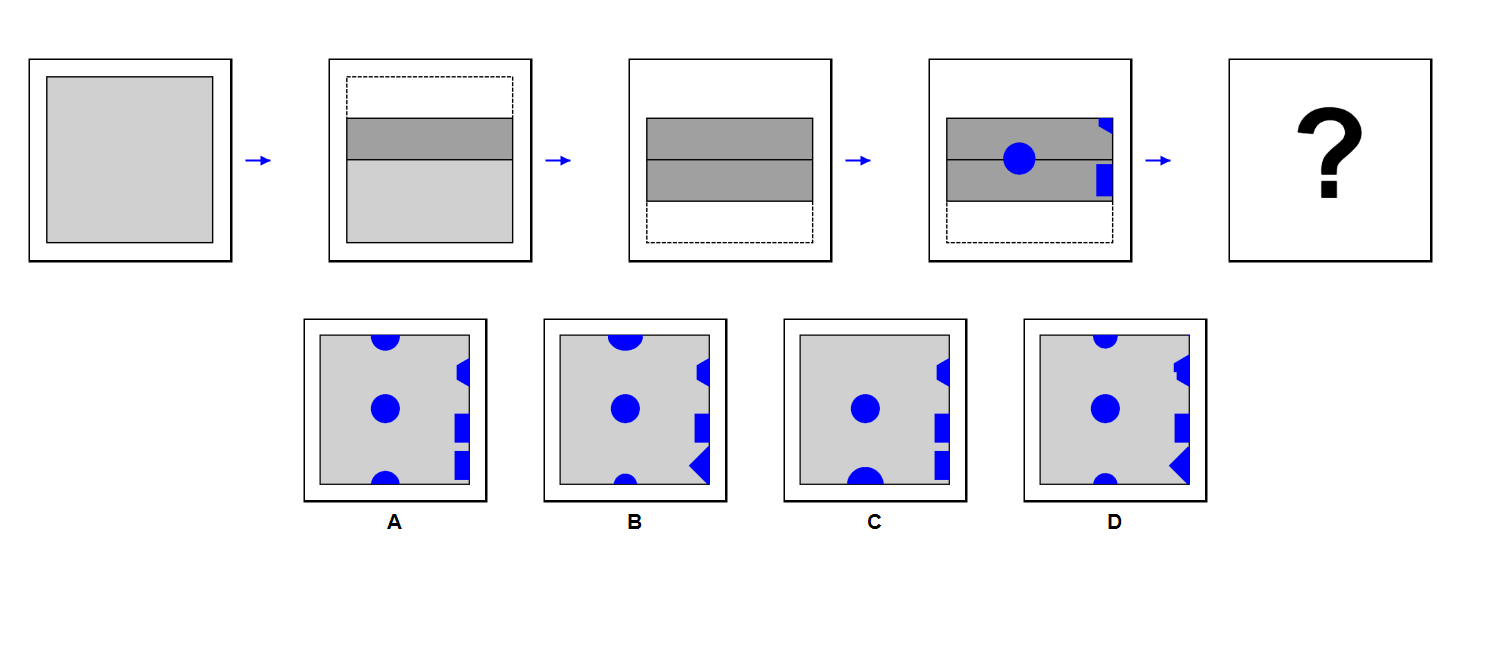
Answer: A